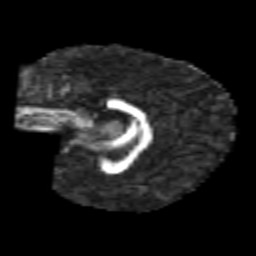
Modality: FA
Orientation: sagittal
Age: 7
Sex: male
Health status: healthy